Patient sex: M
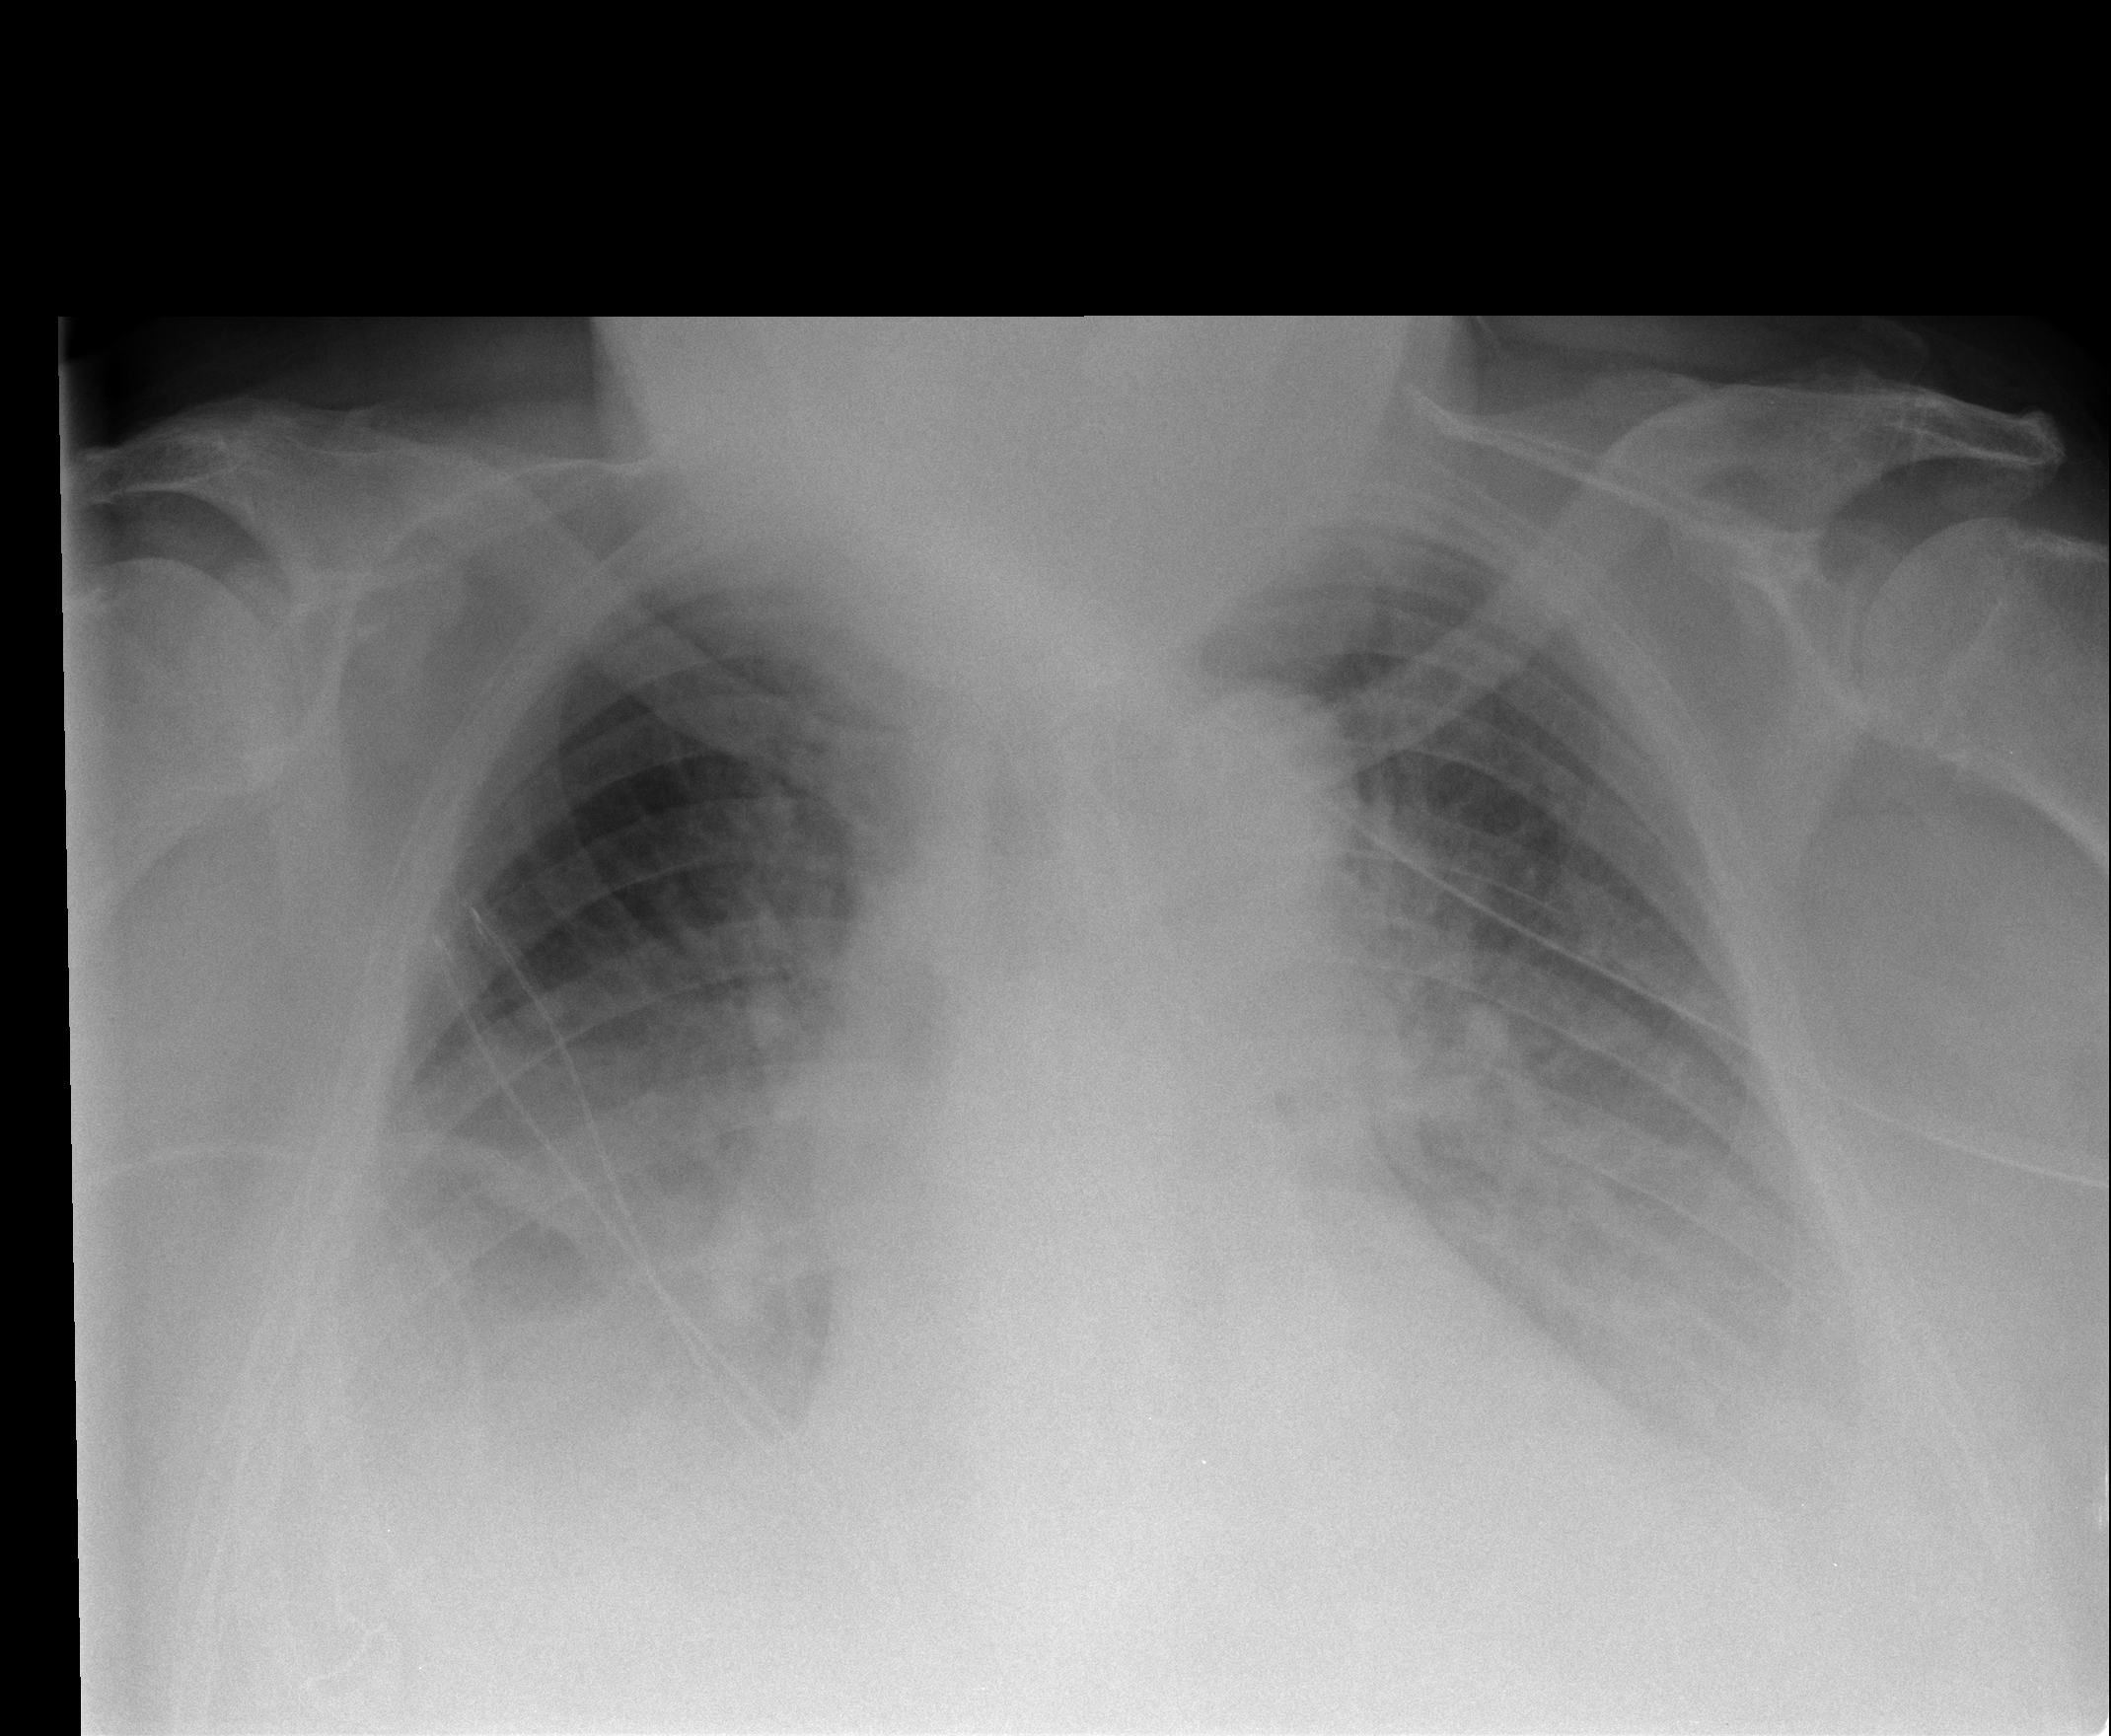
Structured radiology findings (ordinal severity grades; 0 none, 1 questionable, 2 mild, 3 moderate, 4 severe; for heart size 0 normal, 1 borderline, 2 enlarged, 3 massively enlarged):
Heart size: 0
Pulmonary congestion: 3
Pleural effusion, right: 2
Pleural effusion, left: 2
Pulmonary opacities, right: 0
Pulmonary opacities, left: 0
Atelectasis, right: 2
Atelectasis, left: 1